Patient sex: M
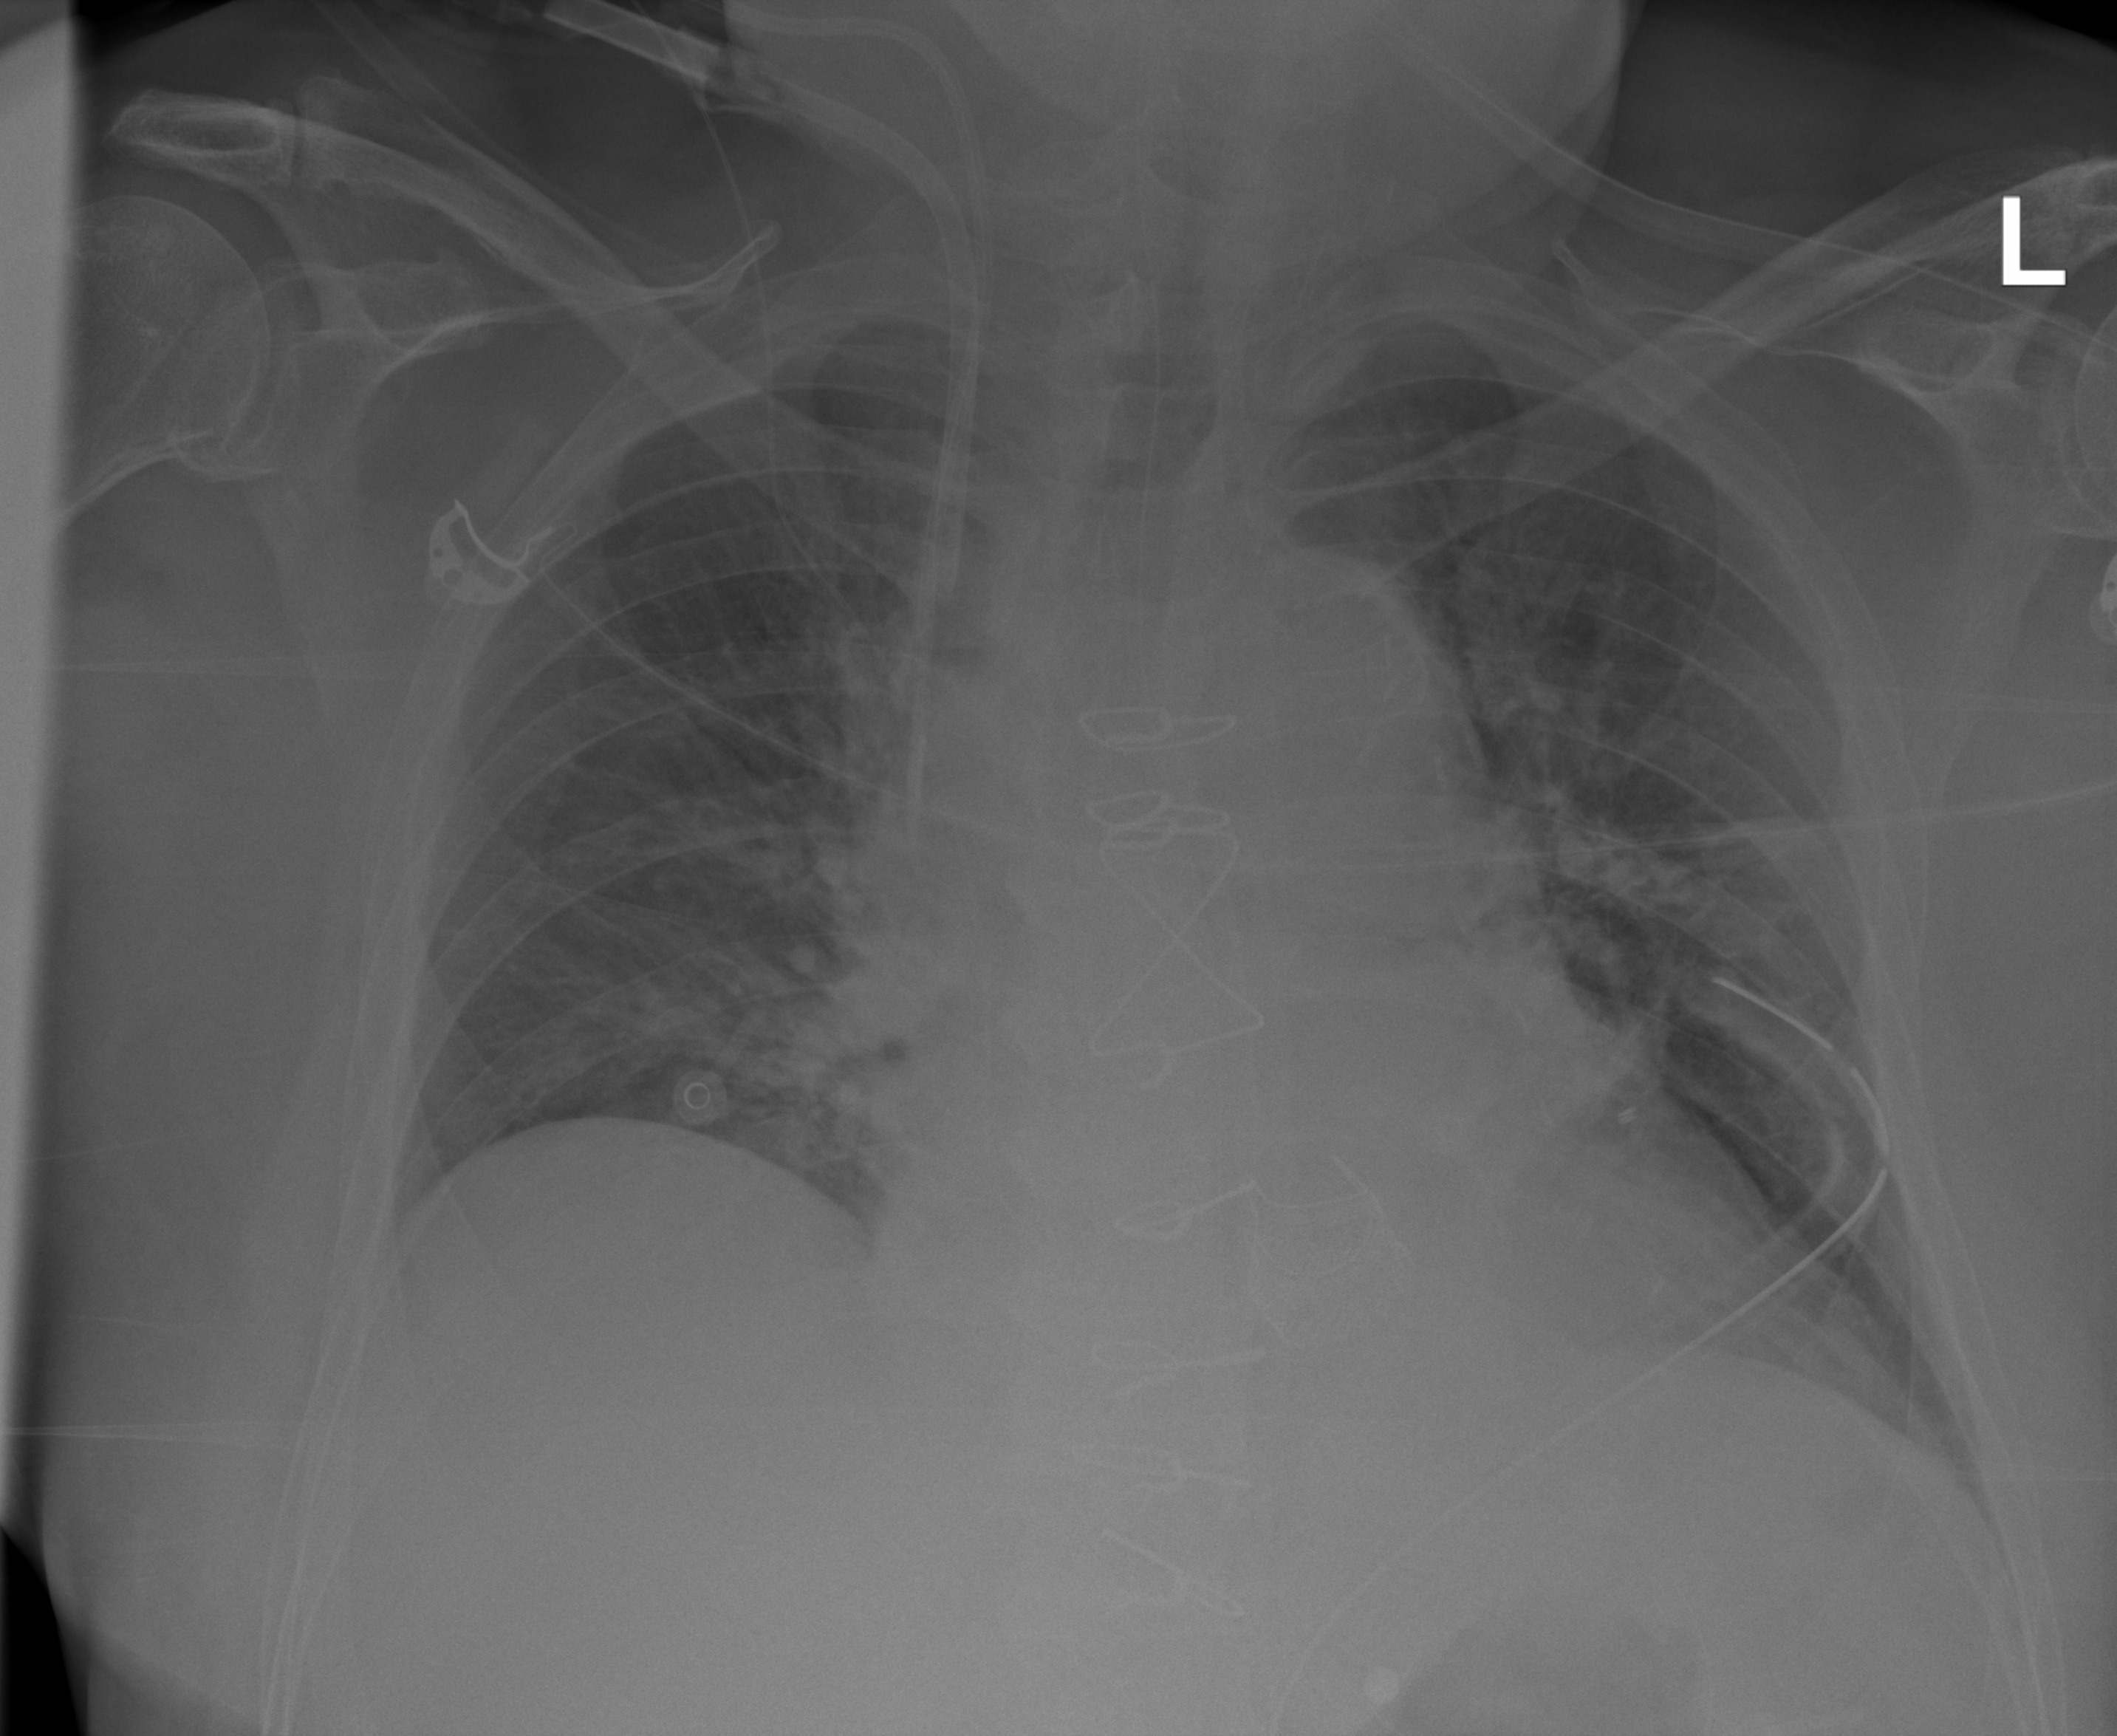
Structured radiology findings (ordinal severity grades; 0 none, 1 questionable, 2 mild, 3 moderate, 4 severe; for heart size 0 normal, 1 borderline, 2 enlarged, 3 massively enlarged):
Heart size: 2
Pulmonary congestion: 2
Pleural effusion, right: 0
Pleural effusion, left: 0
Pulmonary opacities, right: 0
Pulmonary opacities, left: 0
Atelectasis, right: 2
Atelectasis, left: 2